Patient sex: M
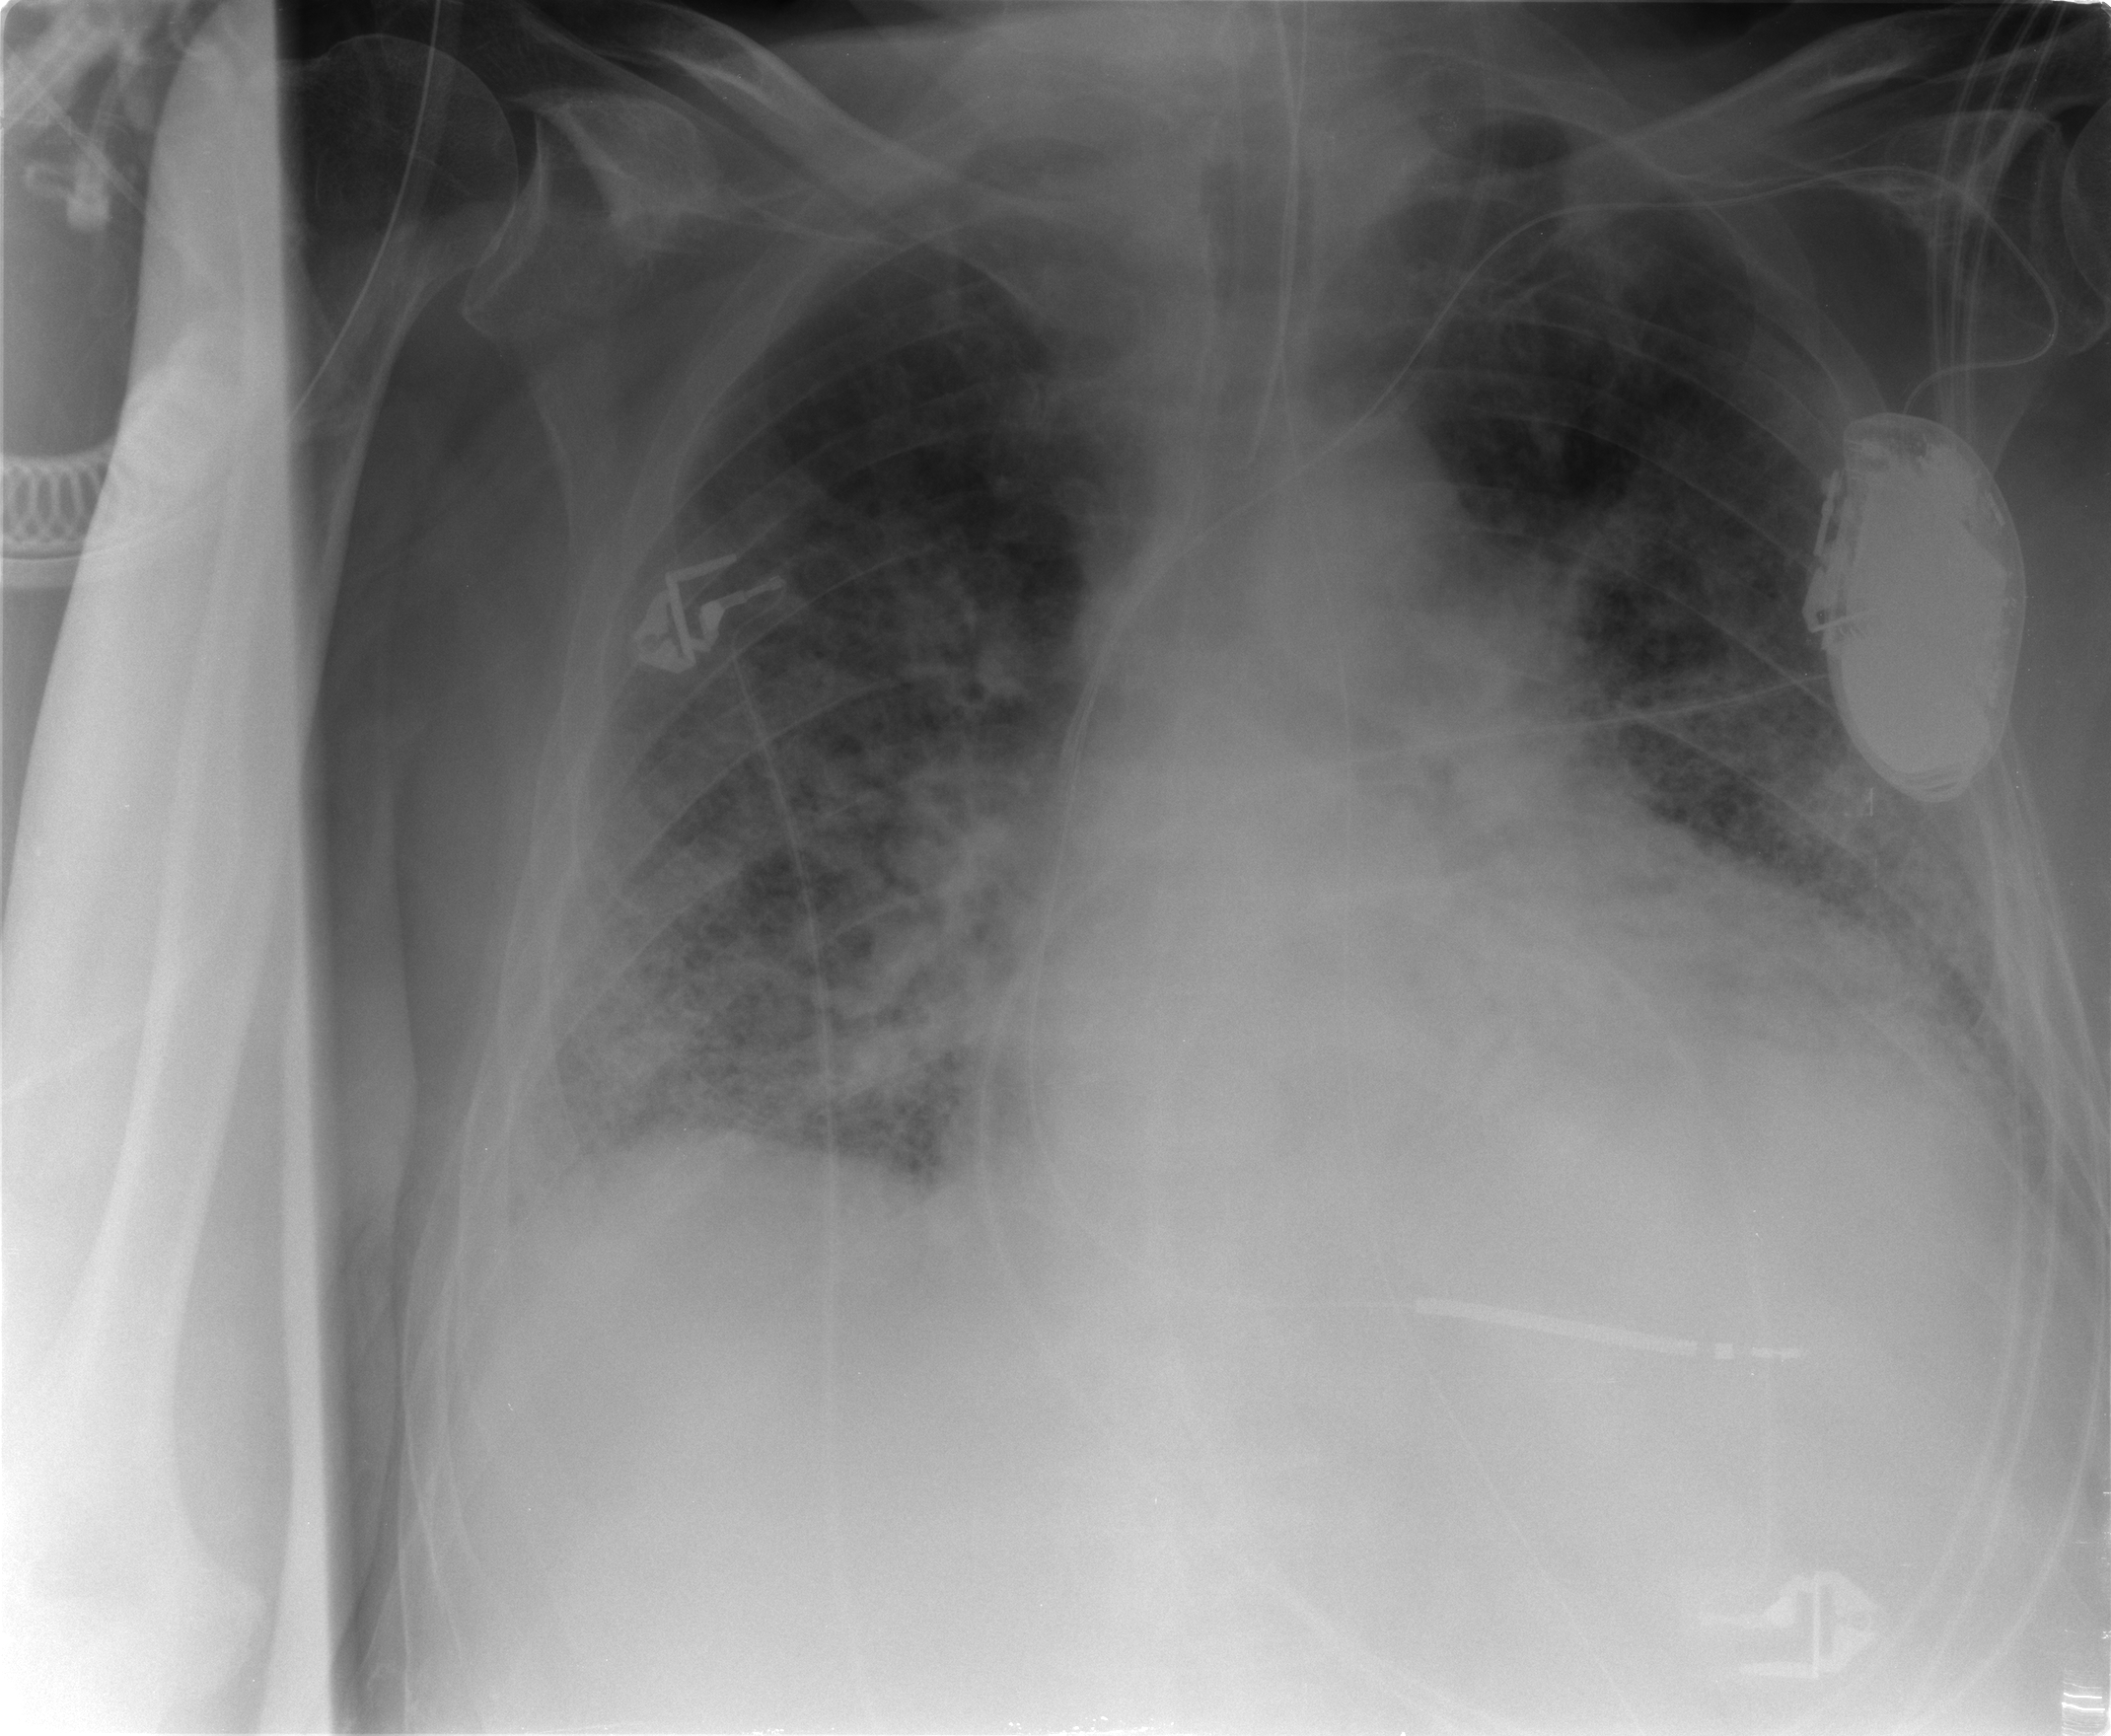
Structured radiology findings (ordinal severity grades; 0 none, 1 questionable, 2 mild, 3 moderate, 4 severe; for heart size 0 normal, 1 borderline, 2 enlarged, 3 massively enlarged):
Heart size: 2
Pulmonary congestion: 3
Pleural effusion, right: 1
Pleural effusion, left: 1
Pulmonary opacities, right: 4
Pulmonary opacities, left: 4
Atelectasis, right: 2
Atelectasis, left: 2